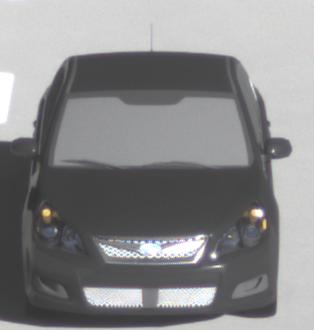
Make: Subaru
Model: Legacy 2.0R
Detailed model: Legacy (IV) Limousine
Model produced from: 2007/09
Model produced until: 2008/10
Doors: 4
Color: black
Road condition: dry road
Daytime: morning or afternoon
Contrast: high contrast